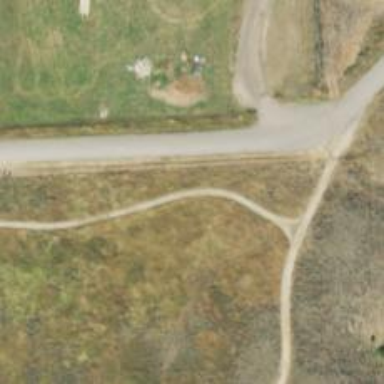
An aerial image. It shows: Cycleway.